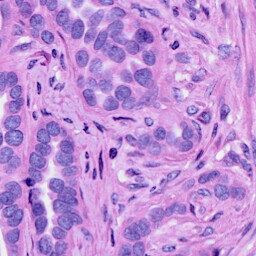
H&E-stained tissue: Ovarian